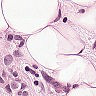
Metastatic tissue present: yes